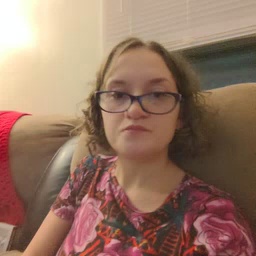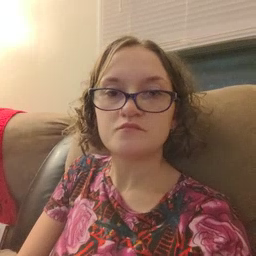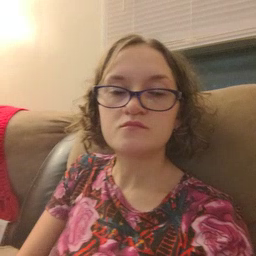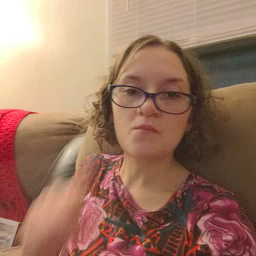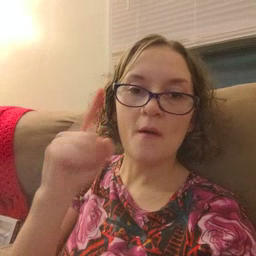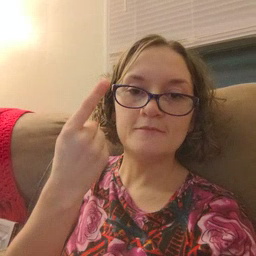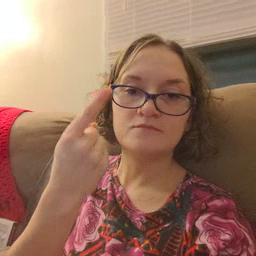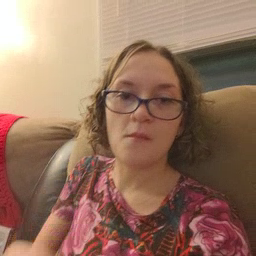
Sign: first